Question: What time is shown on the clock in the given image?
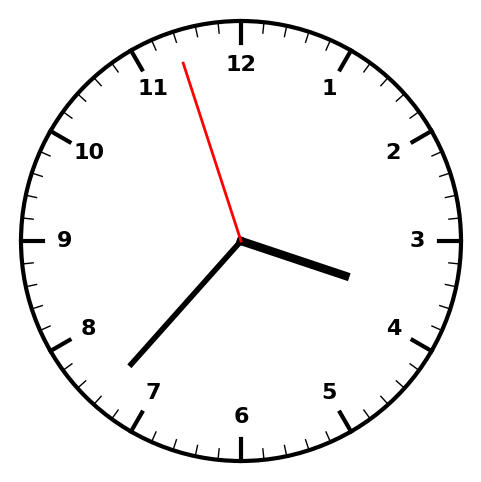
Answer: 03:36:57